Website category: sports
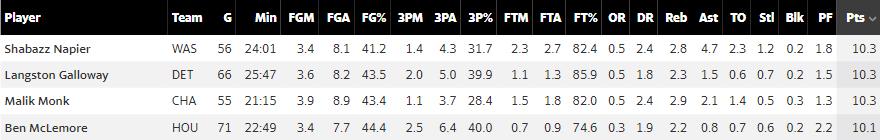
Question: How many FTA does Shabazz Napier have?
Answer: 2.7

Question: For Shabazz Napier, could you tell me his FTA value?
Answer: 2.7

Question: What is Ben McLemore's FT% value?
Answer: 74.6

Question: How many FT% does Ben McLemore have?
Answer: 74.6

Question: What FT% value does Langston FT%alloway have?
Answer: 85.9

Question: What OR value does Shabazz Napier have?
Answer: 0.5

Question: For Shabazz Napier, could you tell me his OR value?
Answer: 0.5

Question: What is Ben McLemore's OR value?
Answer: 0.3

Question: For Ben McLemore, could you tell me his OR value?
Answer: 0.3

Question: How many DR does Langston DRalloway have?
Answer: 1.8

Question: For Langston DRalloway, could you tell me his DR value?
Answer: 1.8

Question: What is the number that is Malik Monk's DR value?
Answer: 2.4

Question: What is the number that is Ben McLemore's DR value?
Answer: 1.9

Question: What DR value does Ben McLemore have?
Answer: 1.9

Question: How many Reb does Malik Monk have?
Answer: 2.9

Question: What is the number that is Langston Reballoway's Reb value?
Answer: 2.3

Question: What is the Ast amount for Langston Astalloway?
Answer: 1.5

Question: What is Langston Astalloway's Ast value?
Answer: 1.5

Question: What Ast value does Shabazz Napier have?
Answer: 4.7

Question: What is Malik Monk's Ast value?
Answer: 2.1

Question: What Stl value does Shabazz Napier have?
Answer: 1.2

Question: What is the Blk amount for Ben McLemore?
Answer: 0.2

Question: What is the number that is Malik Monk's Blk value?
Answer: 0.3

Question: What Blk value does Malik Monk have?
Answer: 0.3

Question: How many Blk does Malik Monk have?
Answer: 0.3

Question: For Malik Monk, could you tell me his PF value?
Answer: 1.3

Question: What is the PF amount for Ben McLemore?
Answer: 2.2

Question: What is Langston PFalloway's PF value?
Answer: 1.5

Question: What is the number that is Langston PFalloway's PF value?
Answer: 1.5

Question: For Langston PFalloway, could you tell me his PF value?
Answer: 1.5

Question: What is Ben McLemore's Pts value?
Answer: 10.1

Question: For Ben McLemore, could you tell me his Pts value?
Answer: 10.1

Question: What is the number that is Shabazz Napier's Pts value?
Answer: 10.3

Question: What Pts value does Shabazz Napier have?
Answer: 10.3

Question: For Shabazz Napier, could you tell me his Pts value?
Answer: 10.3